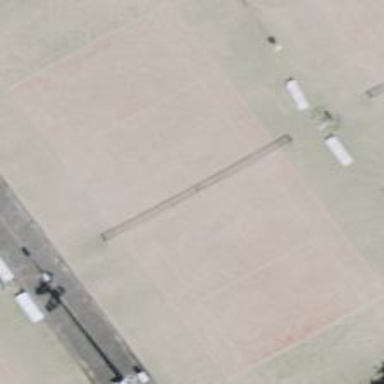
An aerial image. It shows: Tennis court on pitch designated for leisure land.